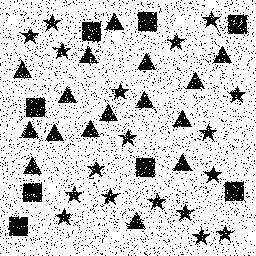
Squares: 8
Triangles: 16
Stars: 18
Total shapes: 42